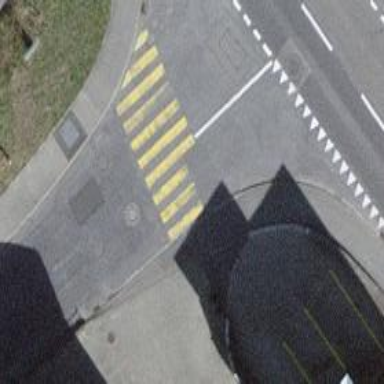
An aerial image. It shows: Footway with zebra crossing.